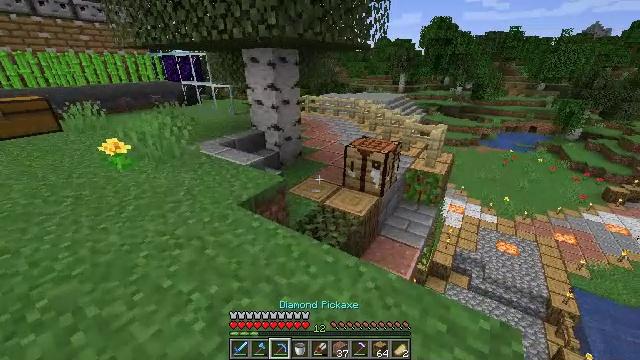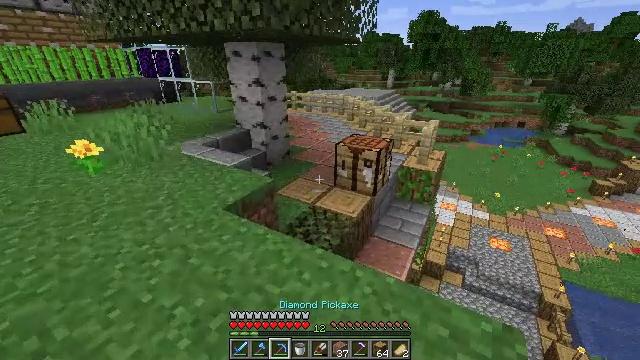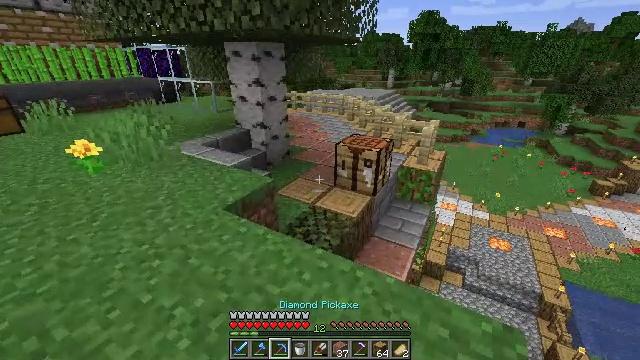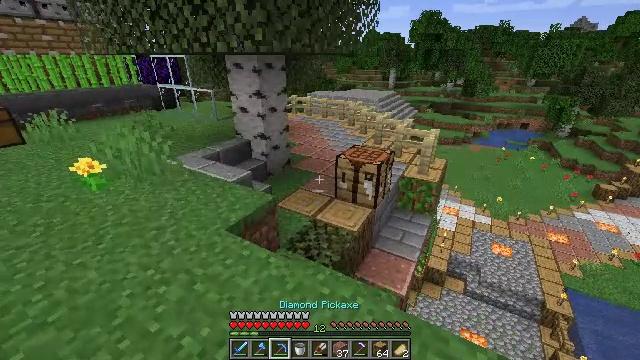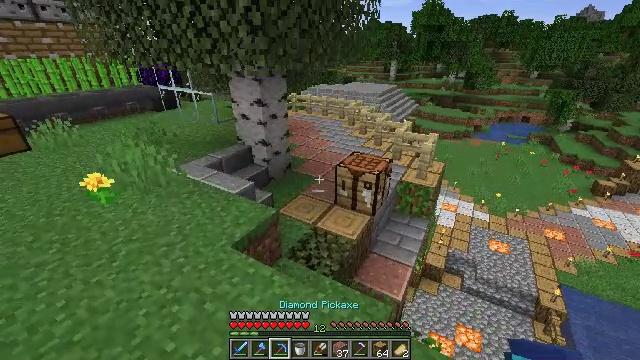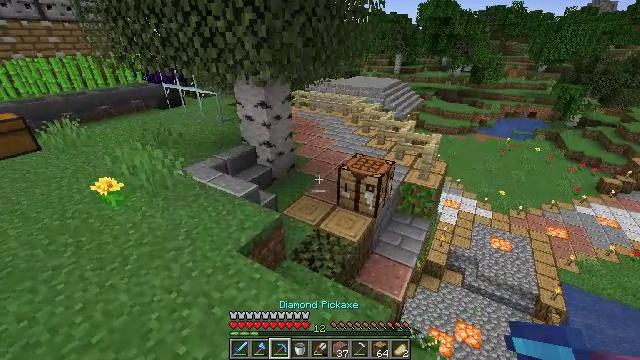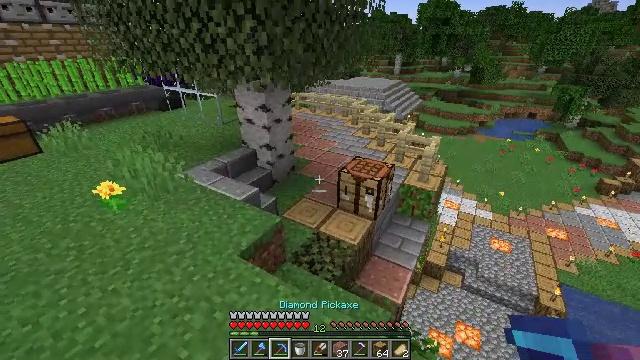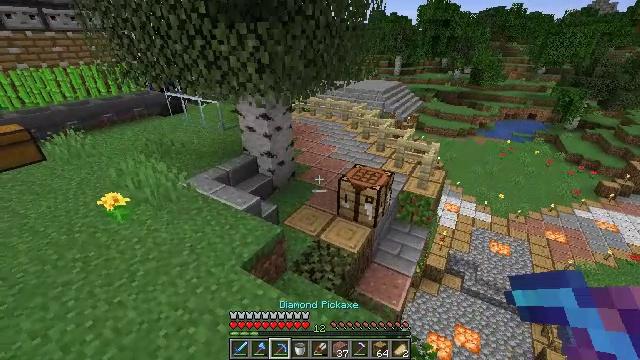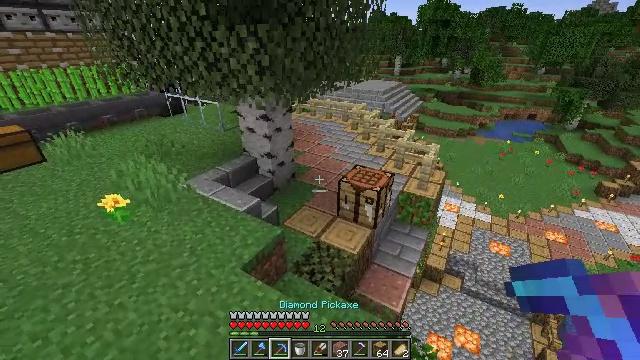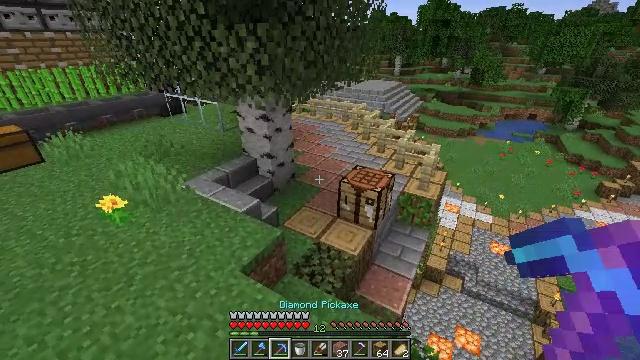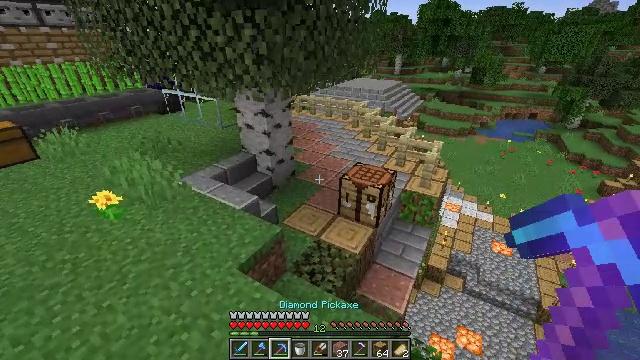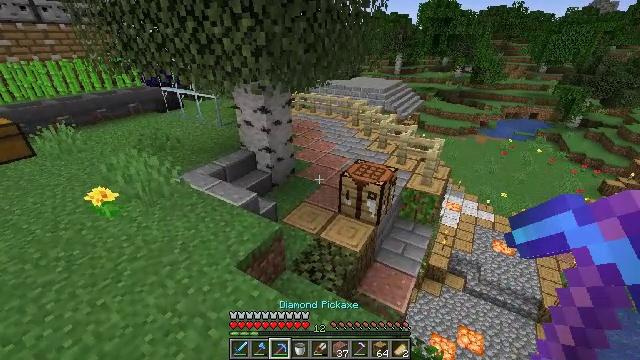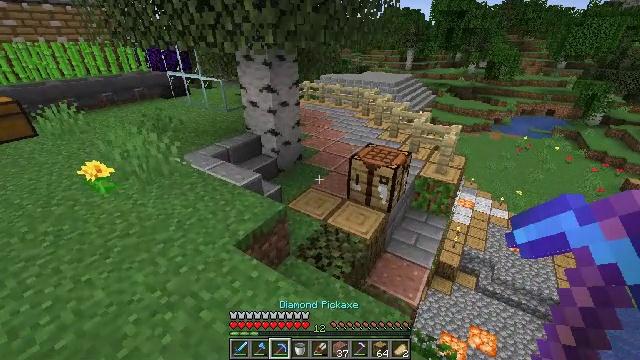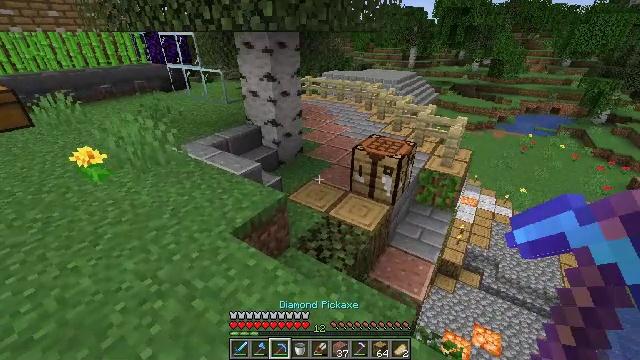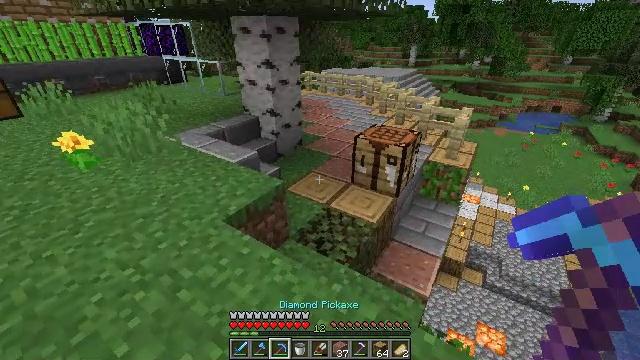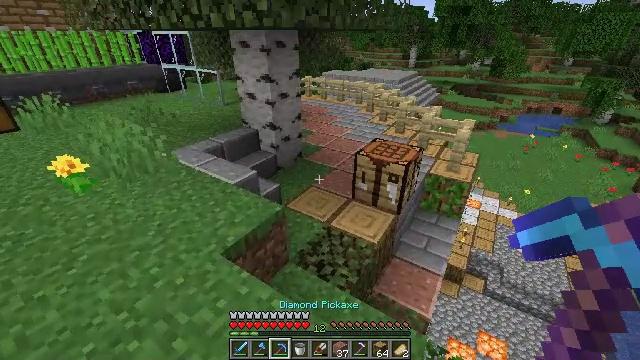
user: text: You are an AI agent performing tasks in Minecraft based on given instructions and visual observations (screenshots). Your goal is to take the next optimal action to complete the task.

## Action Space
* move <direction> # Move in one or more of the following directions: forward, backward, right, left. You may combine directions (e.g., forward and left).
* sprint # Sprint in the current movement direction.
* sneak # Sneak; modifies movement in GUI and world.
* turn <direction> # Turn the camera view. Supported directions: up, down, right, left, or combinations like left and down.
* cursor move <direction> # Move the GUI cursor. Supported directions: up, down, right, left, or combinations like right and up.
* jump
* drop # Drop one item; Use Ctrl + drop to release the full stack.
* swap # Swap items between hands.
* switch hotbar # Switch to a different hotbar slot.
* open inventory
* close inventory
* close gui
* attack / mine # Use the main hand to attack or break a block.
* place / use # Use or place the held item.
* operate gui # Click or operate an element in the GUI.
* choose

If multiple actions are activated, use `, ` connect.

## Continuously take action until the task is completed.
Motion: motion action
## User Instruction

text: Gather polished diorite from a structure.
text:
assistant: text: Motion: turn right
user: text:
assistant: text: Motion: no_op
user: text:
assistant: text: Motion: jump
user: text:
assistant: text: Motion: turn down, jump
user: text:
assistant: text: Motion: turn down, jump
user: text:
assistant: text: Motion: jump
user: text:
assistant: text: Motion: move forward, jump
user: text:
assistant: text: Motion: move forward, jump
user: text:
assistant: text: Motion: move forward, jump
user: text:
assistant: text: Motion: move forward, jump
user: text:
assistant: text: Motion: move forward, jump
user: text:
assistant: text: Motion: move forward, turn left, jump
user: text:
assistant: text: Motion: move forward, jump
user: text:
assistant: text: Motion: move forward, jump
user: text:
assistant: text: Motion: move forward, jump
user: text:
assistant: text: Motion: jump
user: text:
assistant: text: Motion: jump
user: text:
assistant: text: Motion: jump
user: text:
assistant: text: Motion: jump
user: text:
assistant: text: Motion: no_op
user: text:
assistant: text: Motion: no_op
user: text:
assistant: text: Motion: no_op
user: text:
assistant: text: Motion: no_op
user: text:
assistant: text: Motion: no_op
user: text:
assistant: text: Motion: turn right and up
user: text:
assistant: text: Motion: move right, turn right
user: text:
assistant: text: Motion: move right, turn right
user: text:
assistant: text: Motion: move right, turn right
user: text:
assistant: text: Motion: move right
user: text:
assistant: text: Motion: move right, turn up